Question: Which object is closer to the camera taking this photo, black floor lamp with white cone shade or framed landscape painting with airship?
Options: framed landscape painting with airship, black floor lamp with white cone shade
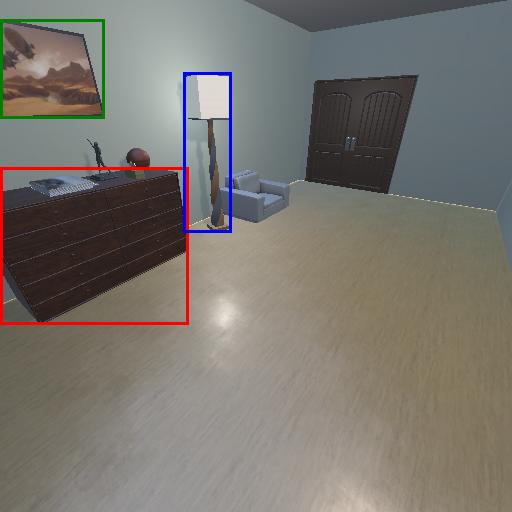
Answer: framed landscape painting with airship